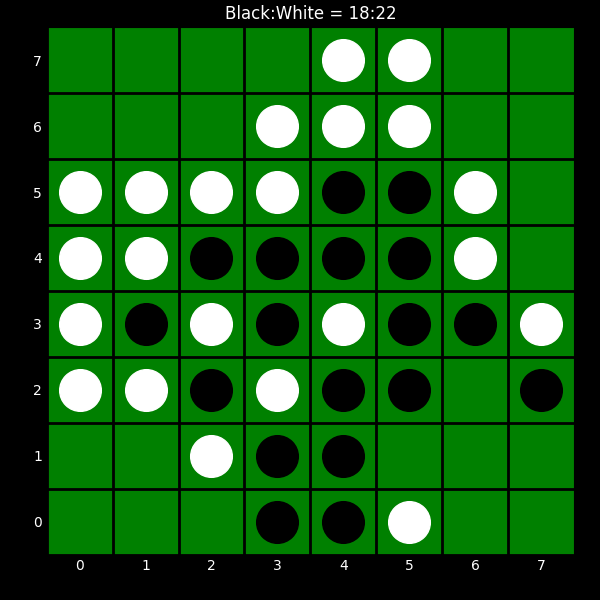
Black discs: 18
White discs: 22